Question:
I want to remove the white space circled in red above. I am using the code below in jsFiddle:
'''
$(function () {
$('#container').highcharts({
chart: {
plotBackgroundColor: null,
plotBorderWidth: null,
plotShadow: false,borderRadius: 0,
borderWidth:0,
},
title: {
text: 'Browser market shares at a specific website, 2010'
},
tooltip: false,
plotOptions: {
pie: {
allowPointSelect: true,
cursor: 'pointer',
dataLabels: {
enabled: true,
color: '#000000',
connectorColor: '#000000',
format: '<b>{point.name}</b>: {point.percentage:.1f} %'
}
}
},
series: [{
type: 'pie',
name: 'Browser share',
size: '115%',
innerSize: '110%',
data: [
['Firefox', 45.0]
]
},{type: 'pie',
name: 'Browser share',
size: '100%',
innerSize: '98%',
data: [
['Firefox', 45.0]
]}
]});
});
'''
Fiddle: <URL>
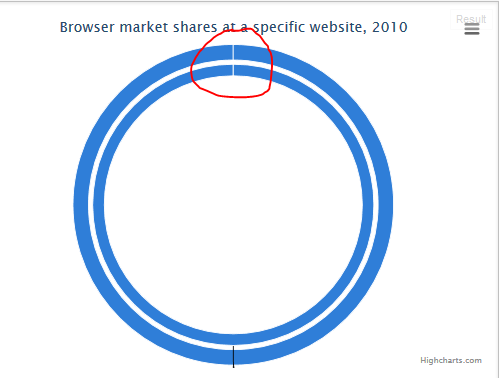
Answer: Unfortunately it is known bug, reported <URL>